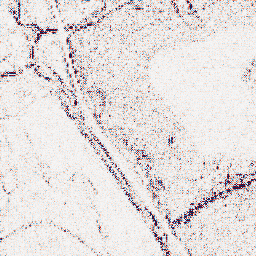
Category: wavelet
Decomposition family: wavelet_dwt
Decomposition parameters: wavelet: db2
level: 1
Upsampling method: sinc_blackman
Upsampling parameters: scale: 2
kernel_size: 16
Upsampling scale: 2